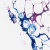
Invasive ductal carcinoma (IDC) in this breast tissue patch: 0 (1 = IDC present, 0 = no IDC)